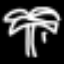
Label: palm tree